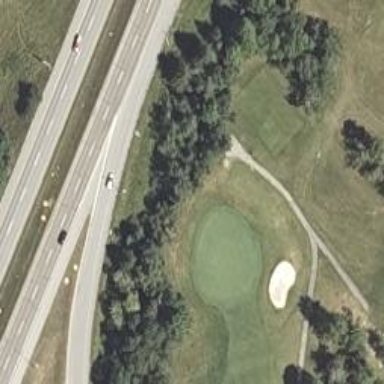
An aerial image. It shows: Service road with high-quality grade1 tracktype. It resembles golf cart path.